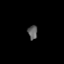
Tissue: lung
Cell type: Endothelial cells
Senescence score: 0.1835
Nuclear area (px): 130
Mean DAPI intensity: 95.654